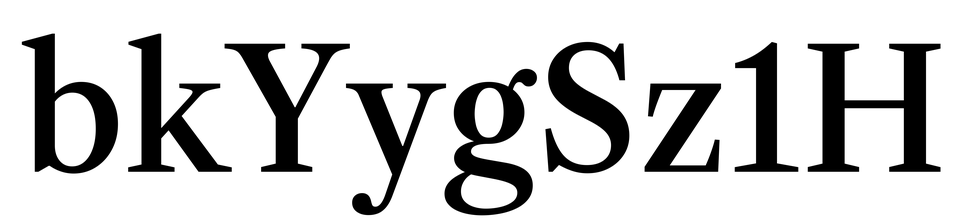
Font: LibreCaslonText_Medium